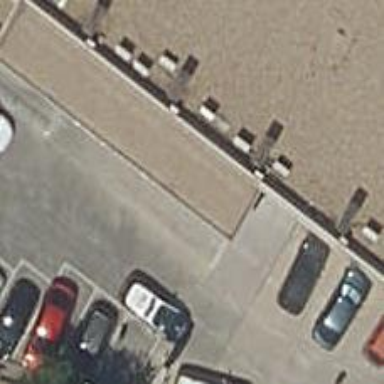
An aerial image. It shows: Shop that sells cars.